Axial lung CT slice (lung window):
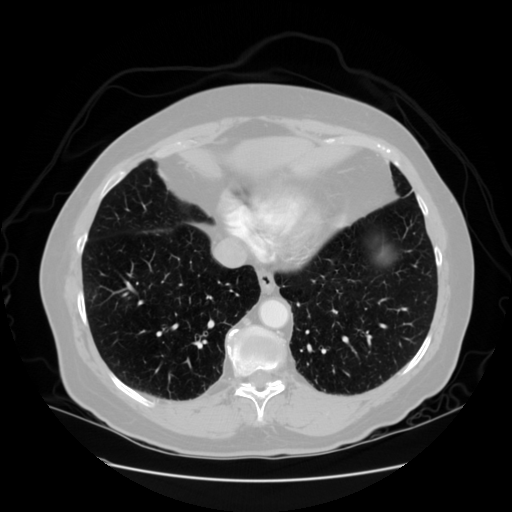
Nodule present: no